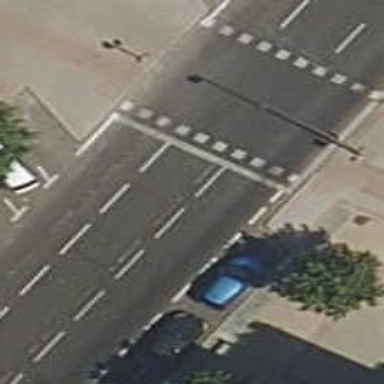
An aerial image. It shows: Road with traffic signals.